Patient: sex M, age 50
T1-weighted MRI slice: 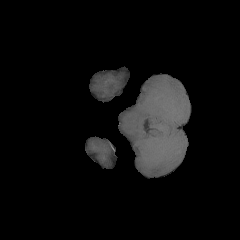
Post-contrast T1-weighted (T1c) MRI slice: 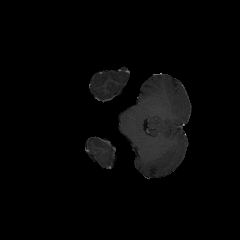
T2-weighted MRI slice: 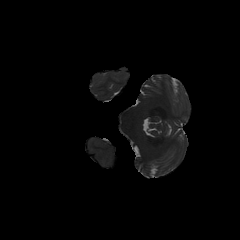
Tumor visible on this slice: no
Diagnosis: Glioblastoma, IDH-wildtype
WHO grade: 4